Field crop: maize
Growth stage: 2
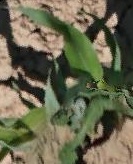
Species: maize